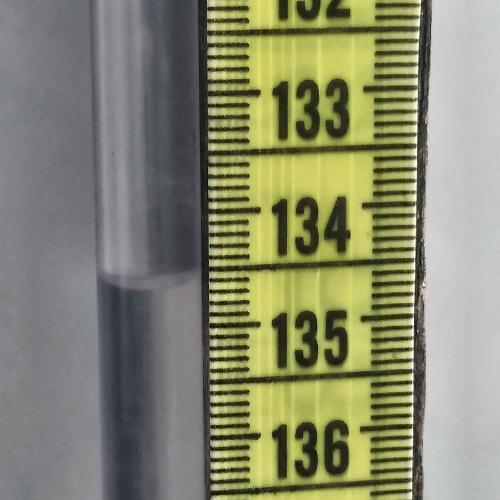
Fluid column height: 134.6 cm